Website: apple
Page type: store-pickup
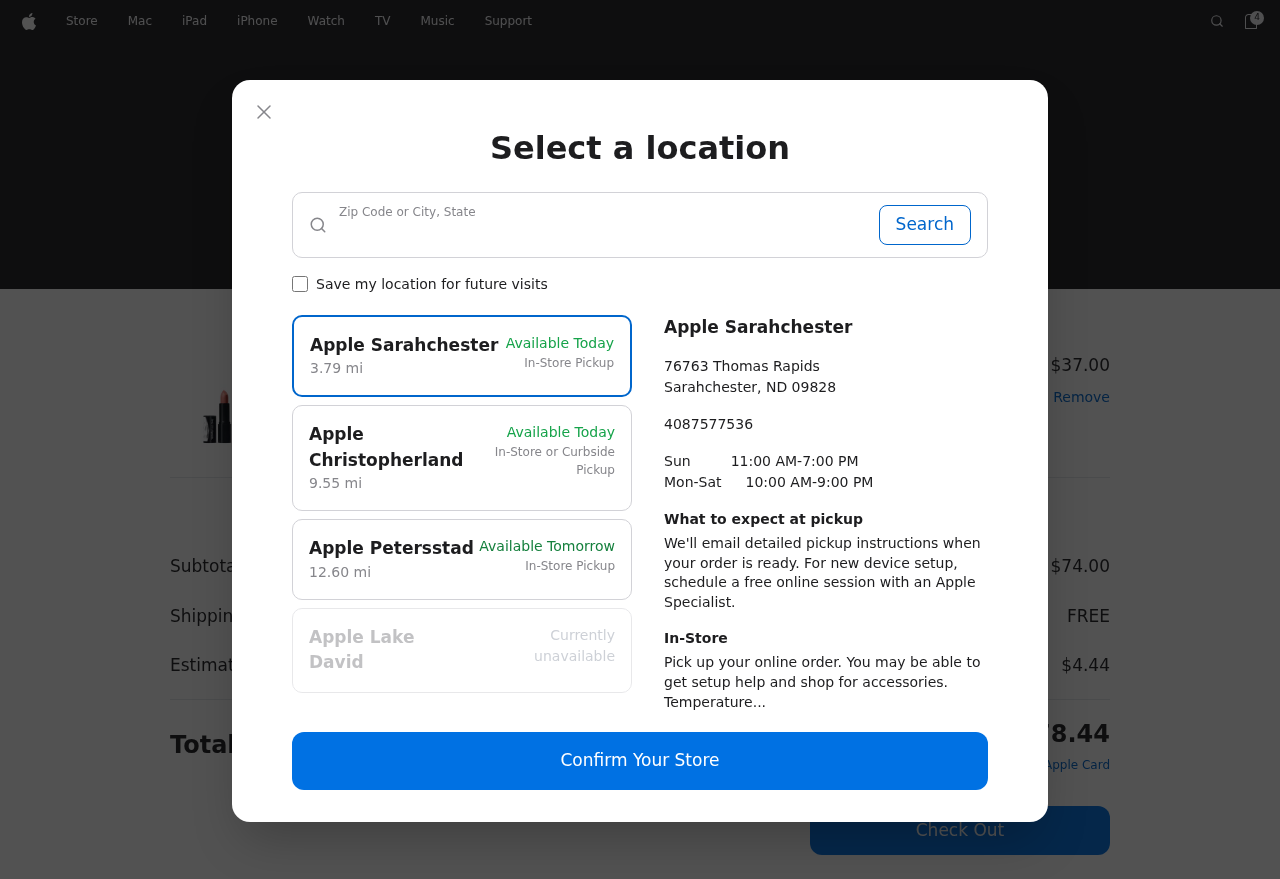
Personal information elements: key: PII_CITY_STATE
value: West Jenniferside, ND
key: PII_LOCATION1_CITY
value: Apple Sarahchester
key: PII_LOCATION1_CITY_STATE_ZIP
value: Sarahchester, ND 09828
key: PII_LOCATION1_STREET
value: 76763 Thomas Rapids
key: PII_LOCATION2_CITY
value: Apple Christopherland
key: PII_LOCATION3_CITY
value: Apple Petersstad
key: PII_LOCATION4_CITY
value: Apple Lake David
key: PII_PHONE
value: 4087577536
Product elements: key: PRODUCT1_NAME
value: - Lip Kit - Absolute Elegance (Shiny Lipstick no.2 and Lip Liner no.1)
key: PRODUCT1_PRICE
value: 37
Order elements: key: ORDER_NUM_ITEMS
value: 4
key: ORDER_TOTAL
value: $78.44
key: ORDER_SUBTOTAL
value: $74.00
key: ORDER_SHIPPING_COST
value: FREE
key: ORDER_TAX
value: $4.44
Search elements: key: SEARCH_CITY_STATE
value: West Jenniferside, ND